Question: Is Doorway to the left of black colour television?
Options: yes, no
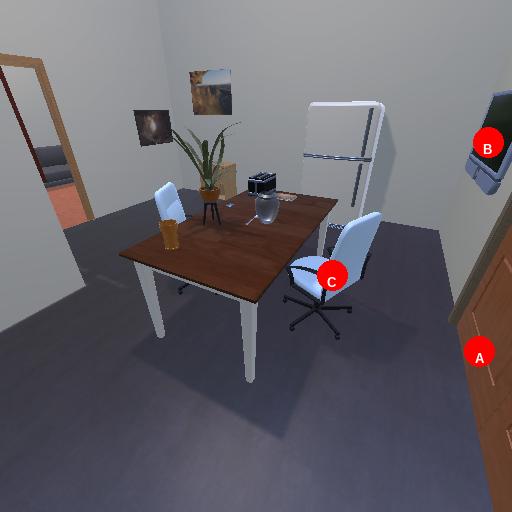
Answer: yes